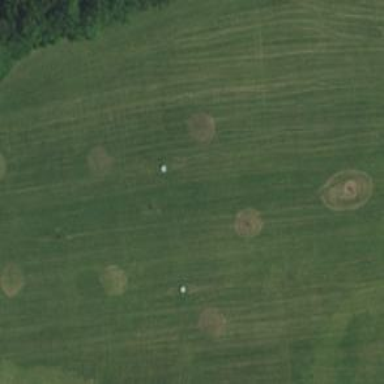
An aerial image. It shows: Grassy area used as driving range for golf.